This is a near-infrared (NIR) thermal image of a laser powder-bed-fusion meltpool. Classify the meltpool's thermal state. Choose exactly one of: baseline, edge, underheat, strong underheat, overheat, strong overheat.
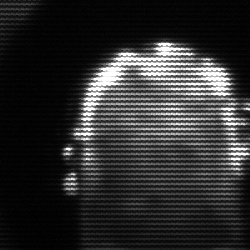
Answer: baseline